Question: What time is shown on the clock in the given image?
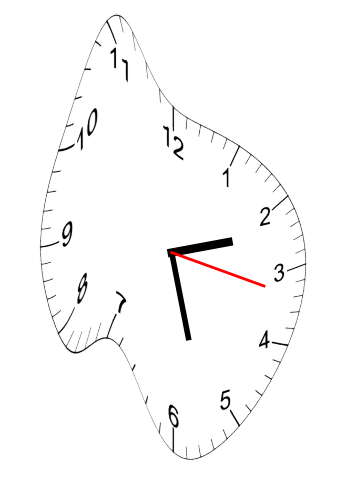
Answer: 02:27:17